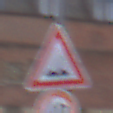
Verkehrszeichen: UnebeneFahrbahn
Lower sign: Geschwindigkeit40
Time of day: Midday
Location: Outdoor (Urban)
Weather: Overcast
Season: NotSpecified
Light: Natural